Interaction volume radius: 5 \u00c5
Interaction volume height: 20 \u00c5
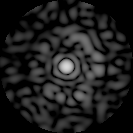
Disorder parameter: 0.8555